Aerial crown-view tile of a tropical tree (Barro Colorado Island, Panama), acquired 20240611:
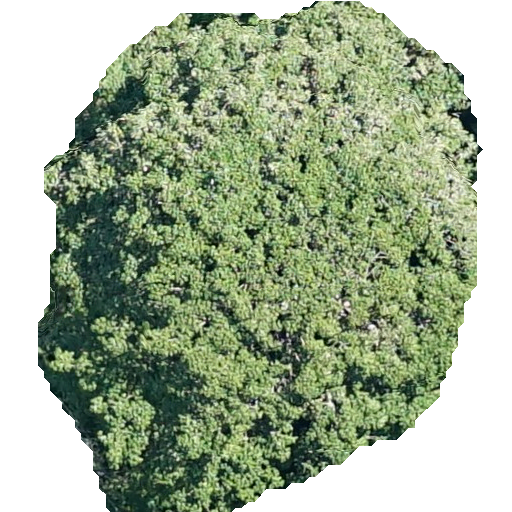
Species: Sterculia apetala
GBIF accepted scientific name: Sterculia apetala
Crown area: 283.553 m²